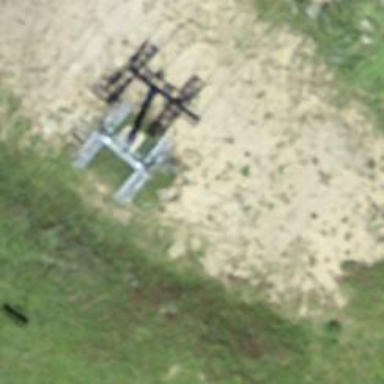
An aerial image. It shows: Pylon for aerialway.